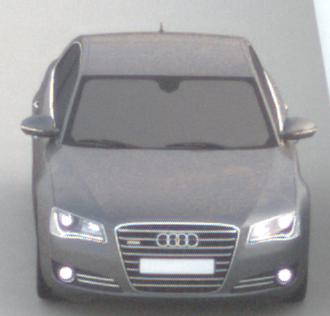
Make: Audi
Model: A8 D4
Model produced from: 2009
Model produced until: 2017
Doors: 4
Color: gray
Road condition: dry road
Daytime: sunrise or sunset
Contrast: low contrast